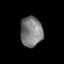
Tissue: prostate
Cell type: T cells
Senescence score: 0.3147
Nuclear area (px): 660
Mean DAPI intensity: 124.026